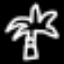
Label: palm tree